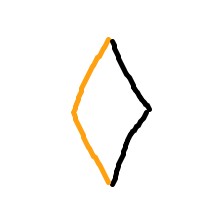
Shape: rhombus